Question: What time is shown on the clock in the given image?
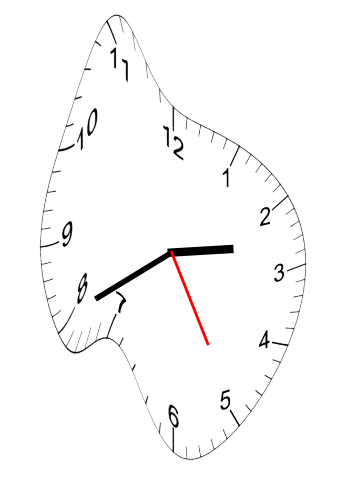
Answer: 02:40:25